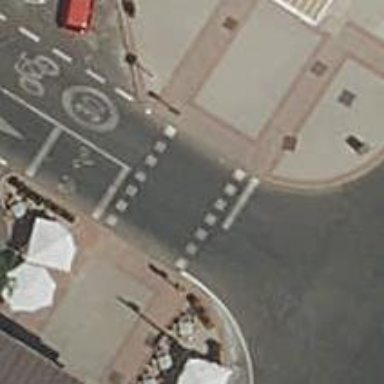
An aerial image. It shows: Pedestrian crossing with zebra markings on the footway.